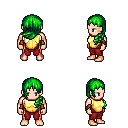
a pixel art fantasy rpg character, male body template, human, light skin, gold chest armor, red pants, green left-swept hairstyle, leather bracers, four views (front, back, left, right), 2x2 character sprite sheet, small pixel art, hard edges, no anti-aliasing